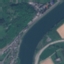
Land use / land cover: River